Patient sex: F
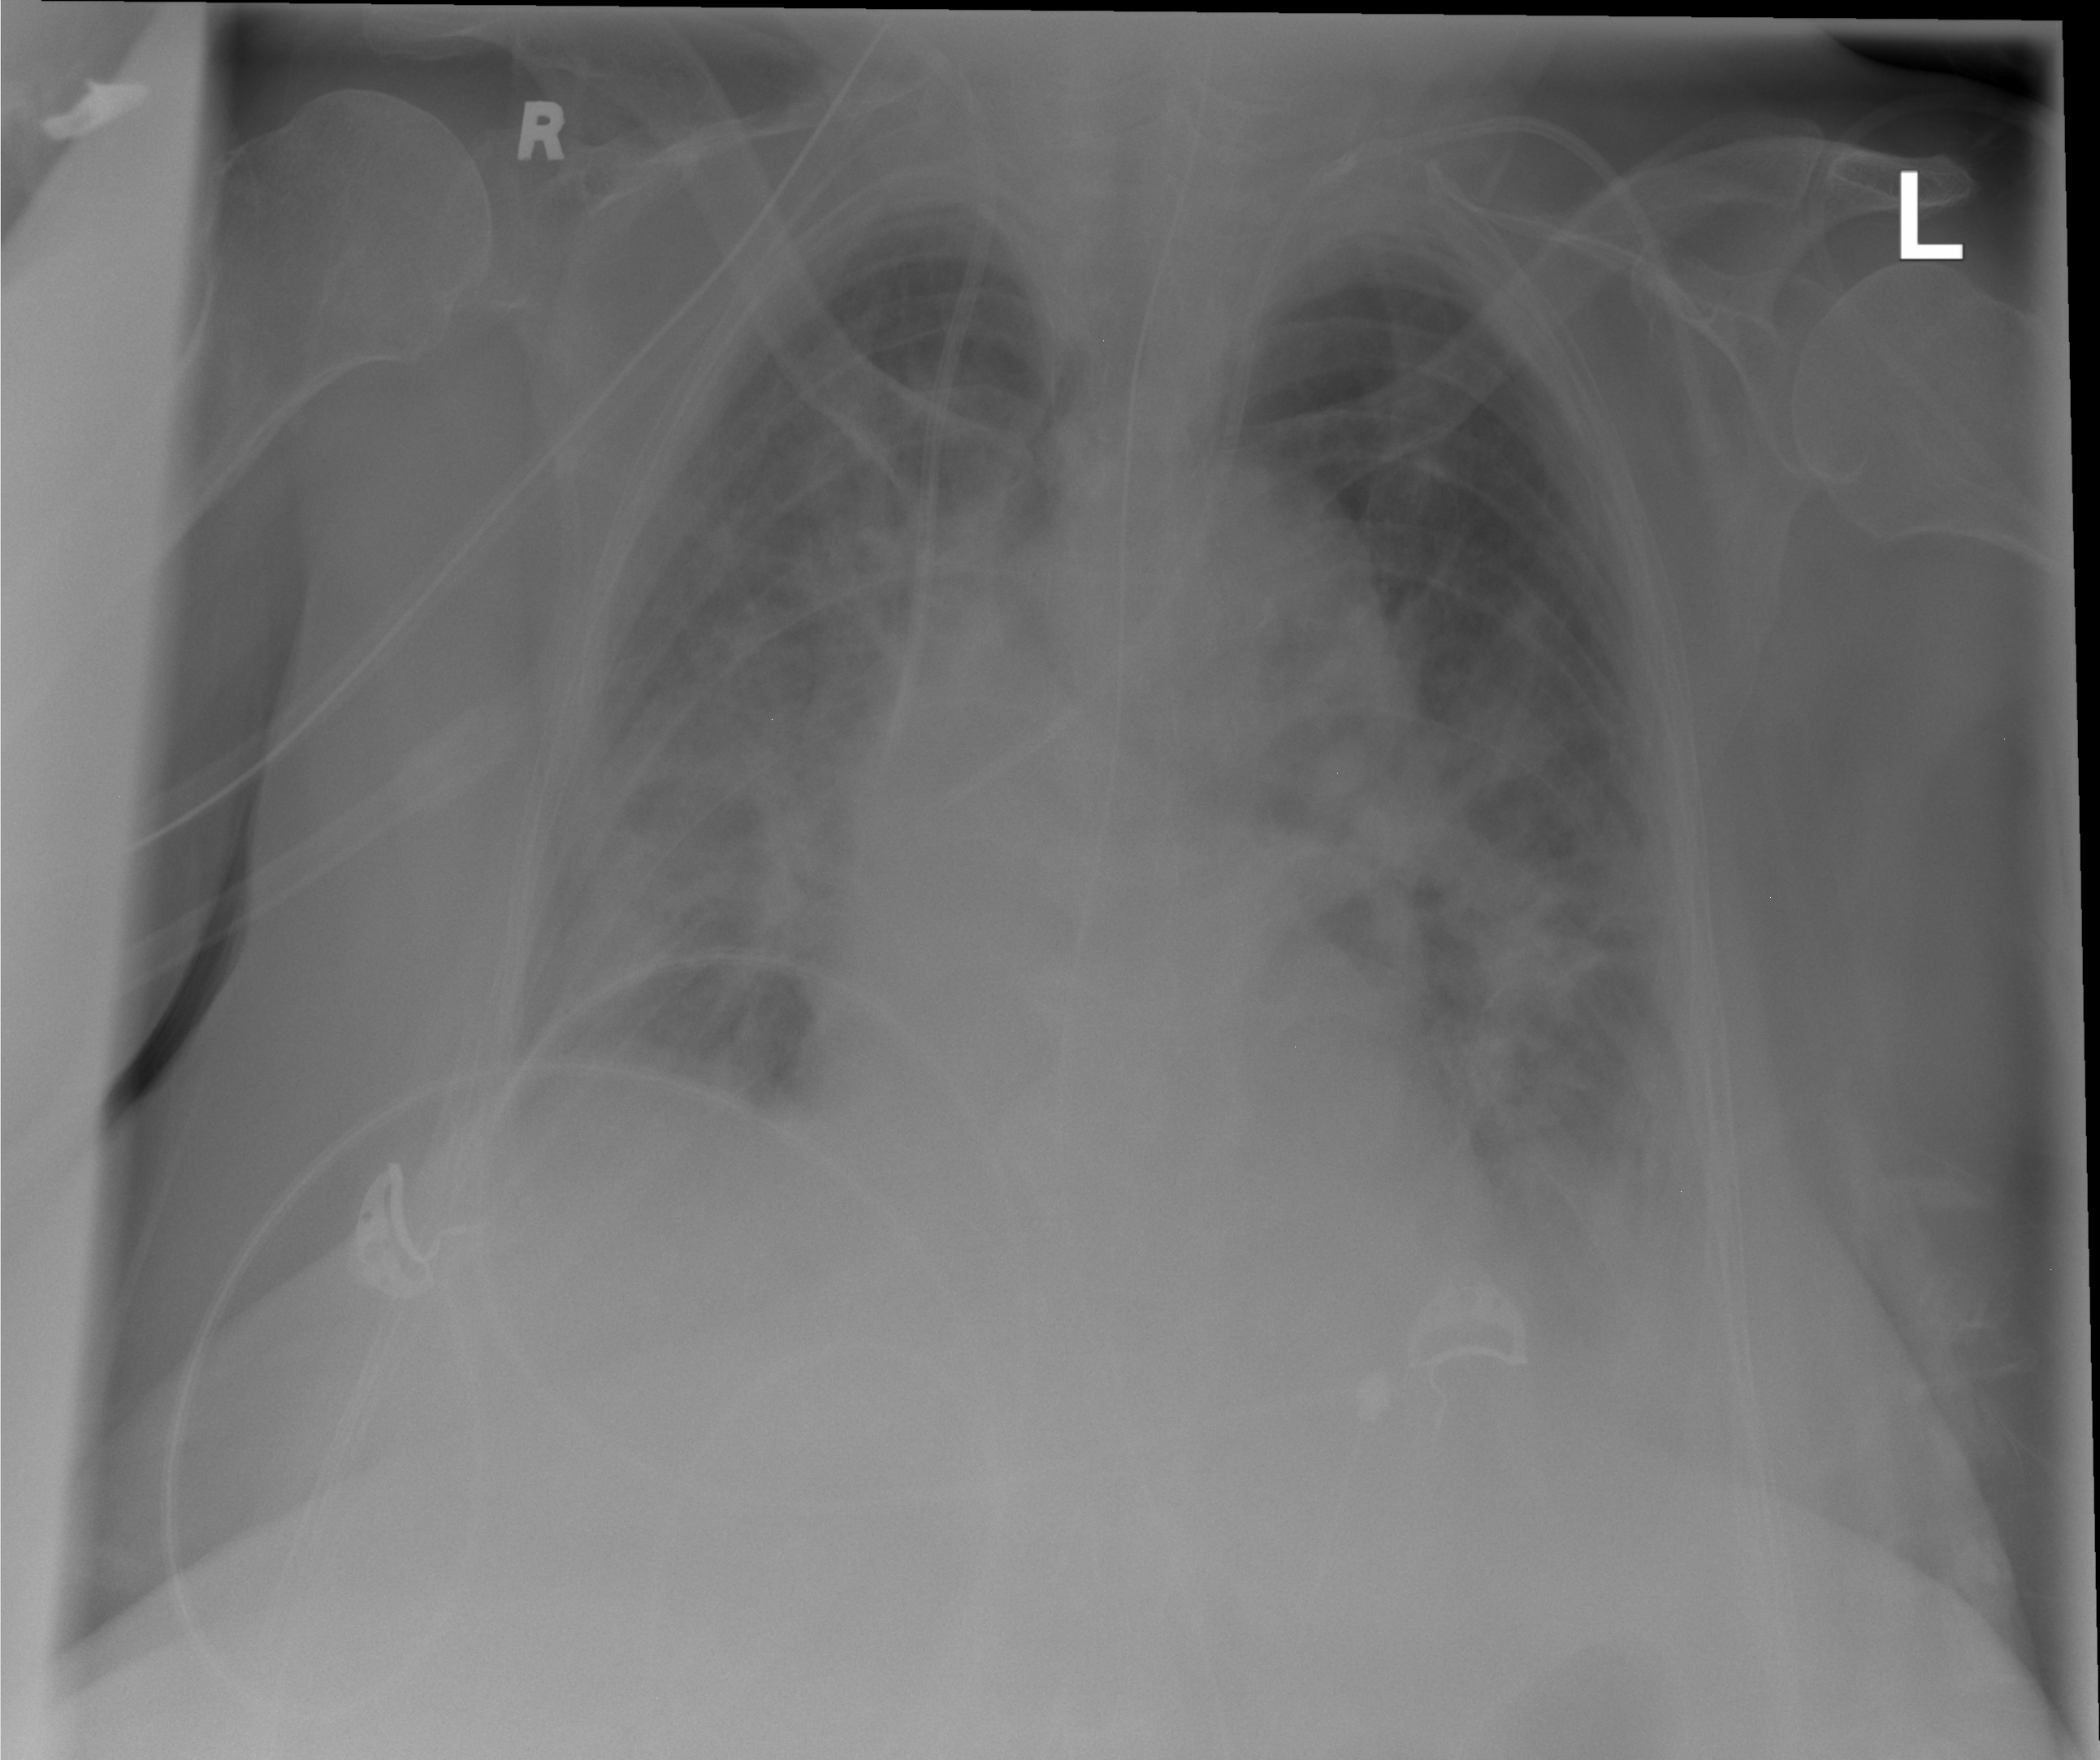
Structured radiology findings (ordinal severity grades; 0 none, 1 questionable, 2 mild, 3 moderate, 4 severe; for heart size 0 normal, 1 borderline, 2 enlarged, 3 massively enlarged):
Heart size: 0
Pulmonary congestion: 2
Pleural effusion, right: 2
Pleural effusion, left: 2
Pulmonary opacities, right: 3
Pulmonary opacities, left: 3
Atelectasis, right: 2
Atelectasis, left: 2